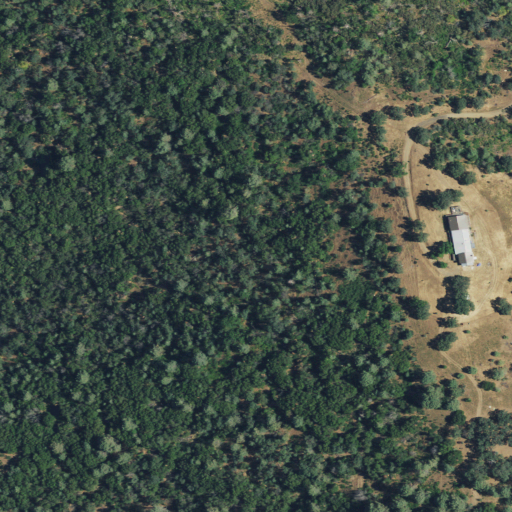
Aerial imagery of mountain in California named Indian Mountain containing evergreen forest, grassland, shrub, mixed forest, deciduous forest, and open development